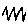
Label: zigzag